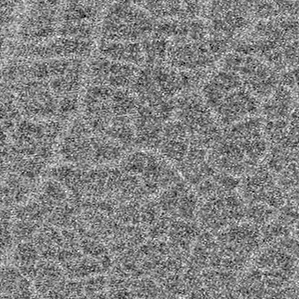
Label: frost